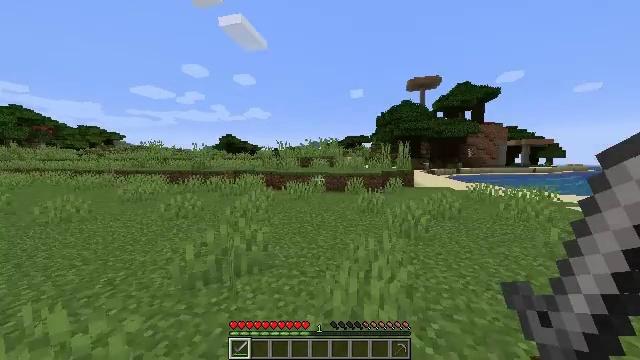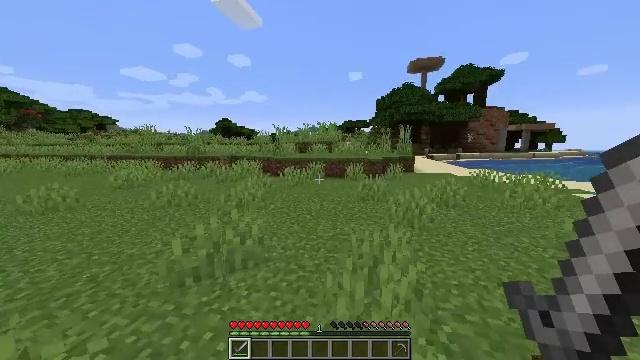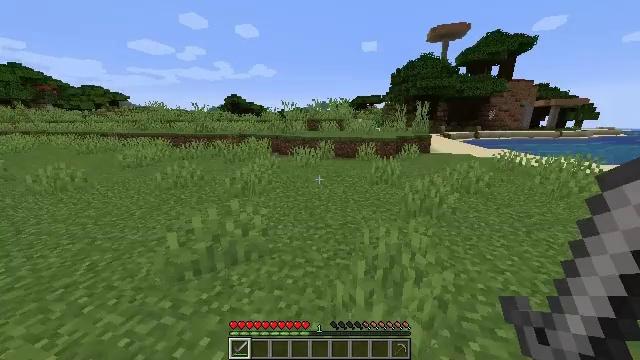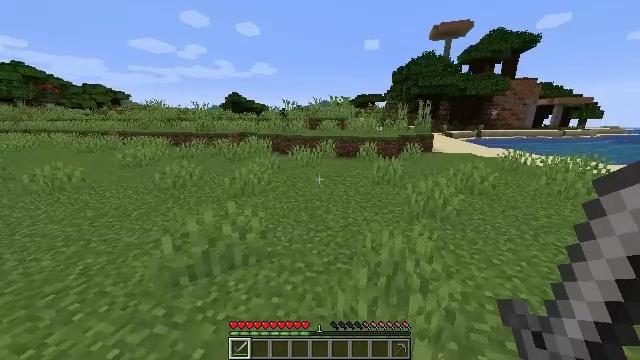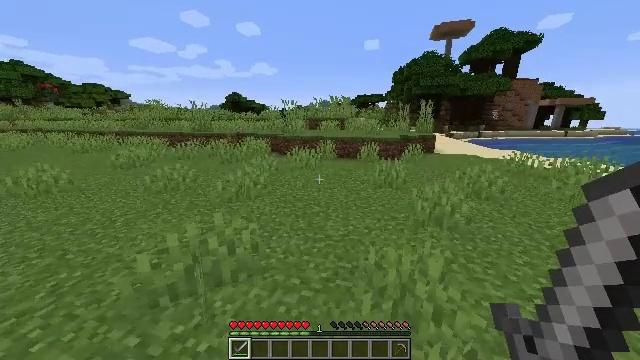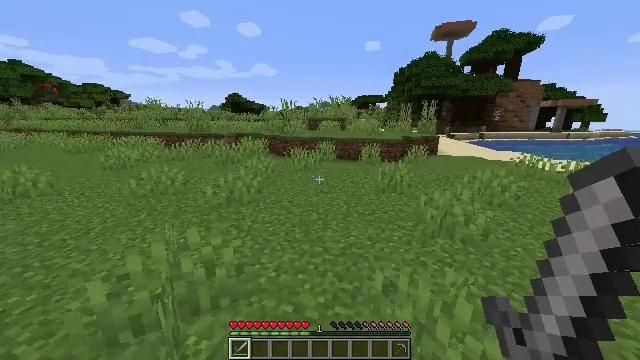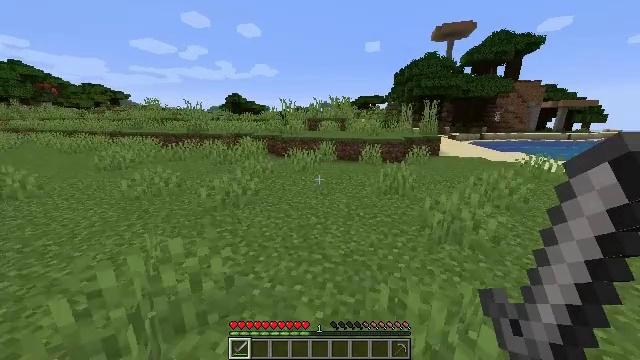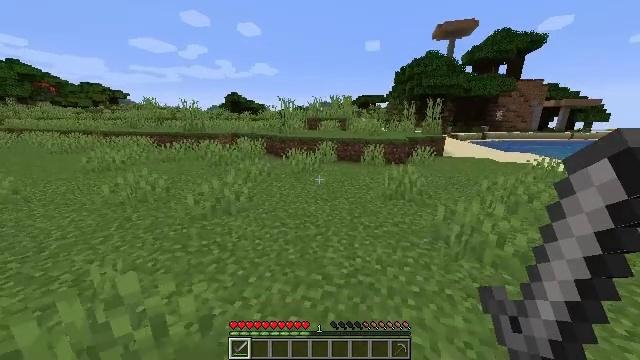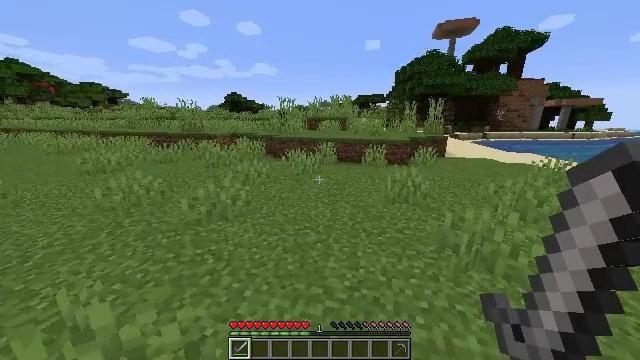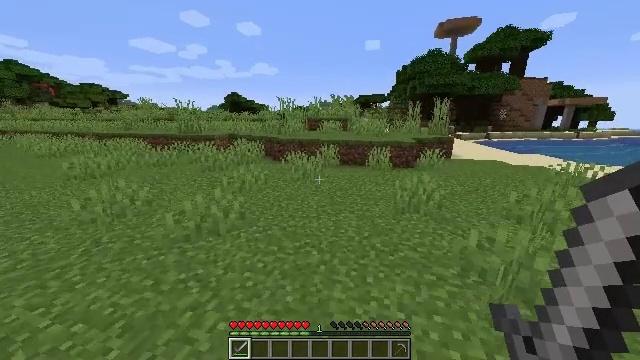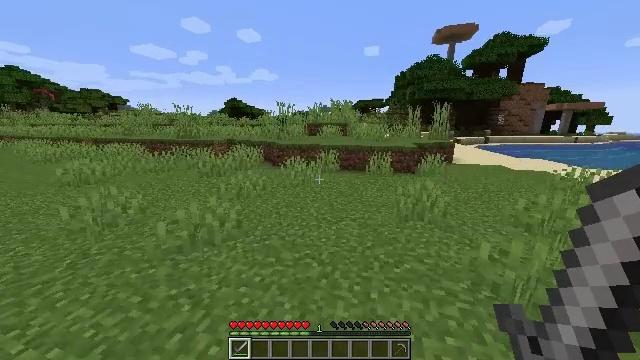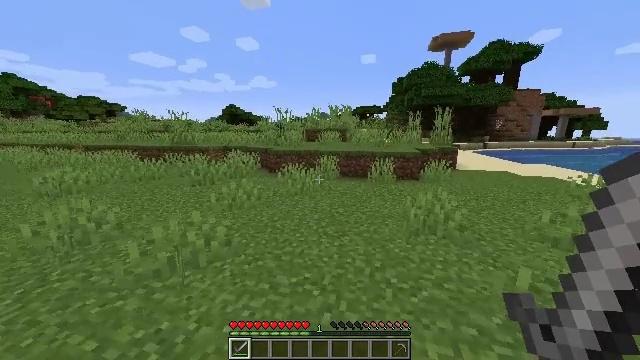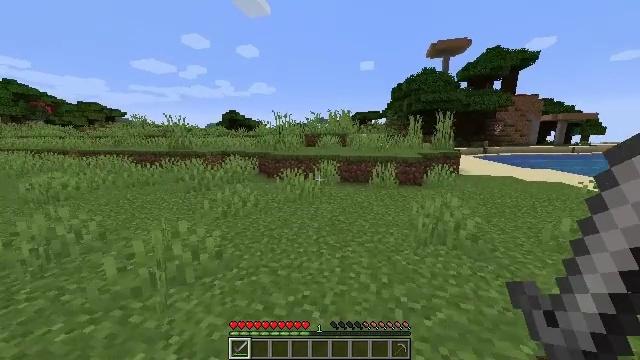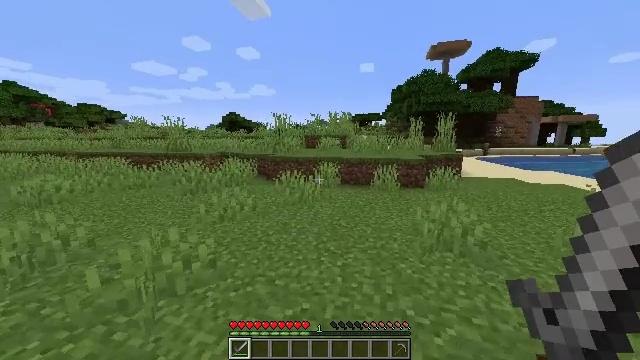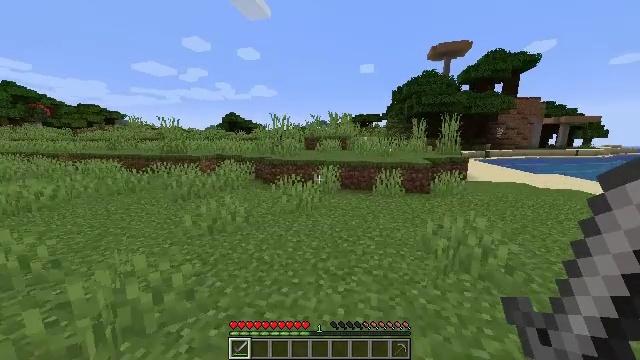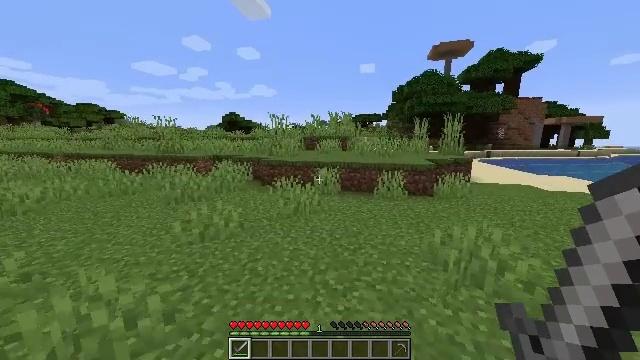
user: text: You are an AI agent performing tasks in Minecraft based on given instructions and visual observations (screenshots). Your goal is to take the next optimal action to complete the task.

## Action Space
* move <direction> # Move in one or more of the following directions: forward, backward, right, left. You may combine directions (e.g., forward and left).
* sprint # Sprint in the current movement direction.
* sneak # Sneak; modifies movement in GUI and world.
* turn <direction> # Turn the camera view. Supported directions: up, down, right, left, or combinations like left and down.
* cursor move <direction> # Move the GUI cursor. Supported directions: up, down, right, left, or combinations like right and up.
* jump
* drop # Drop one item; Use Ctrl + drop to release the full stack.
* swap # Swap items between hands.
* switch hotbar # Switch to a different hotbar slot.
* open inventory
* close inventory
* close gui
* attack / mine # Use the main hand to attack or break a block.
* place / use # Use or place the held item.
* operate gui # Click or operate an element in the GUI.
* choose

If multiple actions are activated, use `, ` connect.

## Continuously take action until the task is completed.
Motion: motion action
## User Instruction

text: Turn raw cod into cooked cod in the furnace.
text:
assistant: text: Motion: move forward, turn down
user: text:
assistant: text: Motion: move forward, turn left and down
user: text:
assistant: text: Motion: move forward
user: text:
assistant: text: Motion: move forward
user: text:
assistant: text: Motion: move forward
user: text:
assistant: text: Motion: move forward
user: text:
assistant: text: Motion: move forward
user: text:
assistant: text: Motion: move forward
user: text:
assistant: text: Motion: move forward
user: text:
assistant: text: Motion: move forward, turn up
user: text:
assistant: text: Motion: move forward, turn up
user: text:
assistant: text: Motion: move forward, turn up
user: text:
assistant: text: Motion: move forward
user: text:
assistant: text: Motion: move forward
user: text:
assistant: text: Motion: move forward
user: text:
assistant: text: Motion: move forward
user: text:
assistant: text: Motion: move forward
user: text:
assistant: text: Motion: move forward
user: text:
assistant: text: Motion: move forward
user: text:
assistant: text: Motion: move forward
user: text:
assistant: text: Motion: move forward
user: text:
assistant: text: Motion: move forward
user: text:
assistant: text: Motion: move forward
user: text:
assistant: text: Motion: move forward
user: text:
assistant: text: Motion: move forward
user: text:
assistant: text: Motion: move forward
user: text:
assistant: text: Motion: move forward
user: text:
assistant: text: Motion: move forward
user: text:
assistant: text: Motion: move forward
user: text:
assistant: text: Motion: move forward